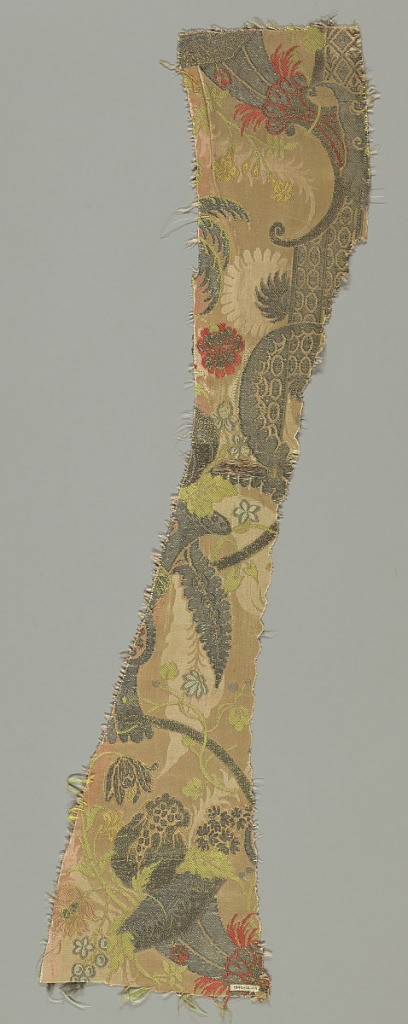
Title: Fragment
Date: late 17th–early 18th century
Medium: silk, metallic yarns Technique: damask weave with supplementary weft patterning (brocaded)
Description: Fragment of tan silk damask brocaded with metallic yarns, and green and pink silk showing incomplete design of florals and architectural elements in the ‘bizarre' style.